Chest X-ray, PA view. Patient: 69 years old, sex F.
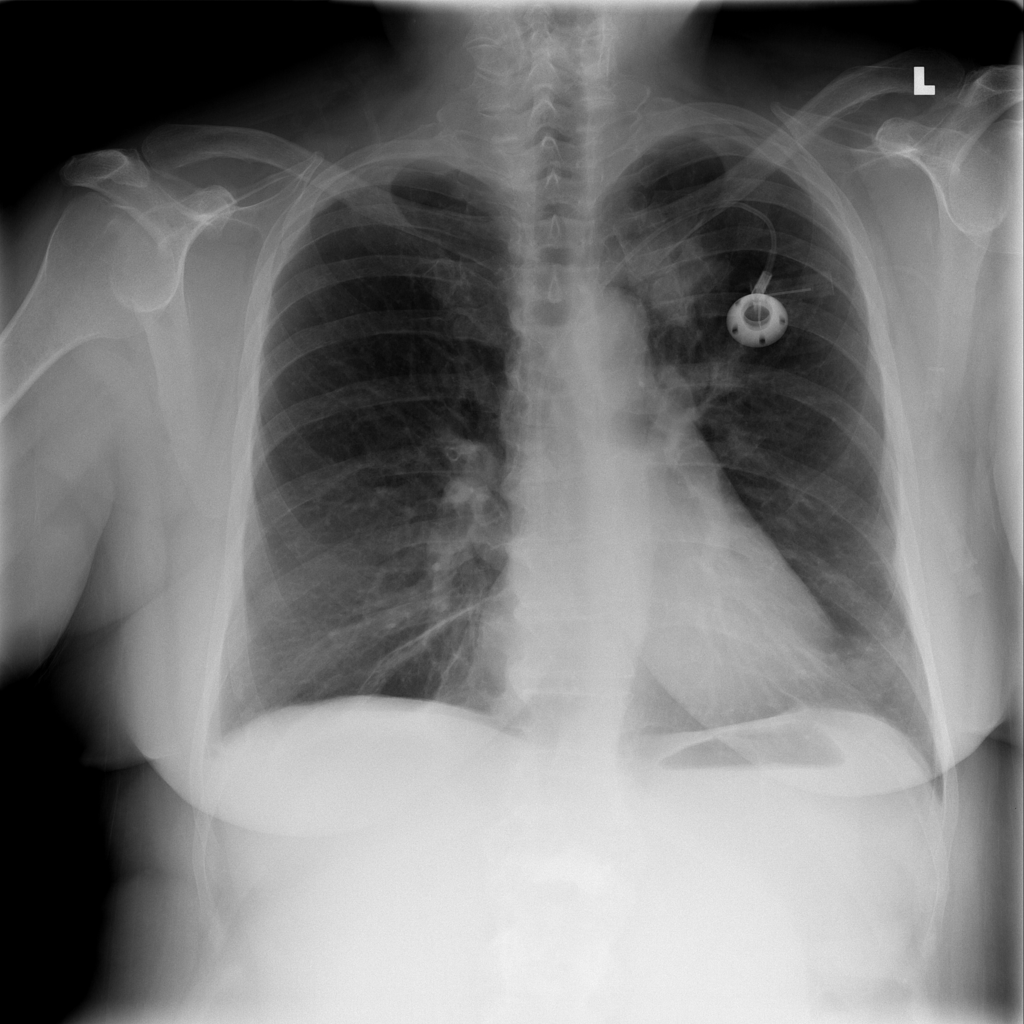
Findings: Effusion, Nodule